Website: slack
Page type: billing-address
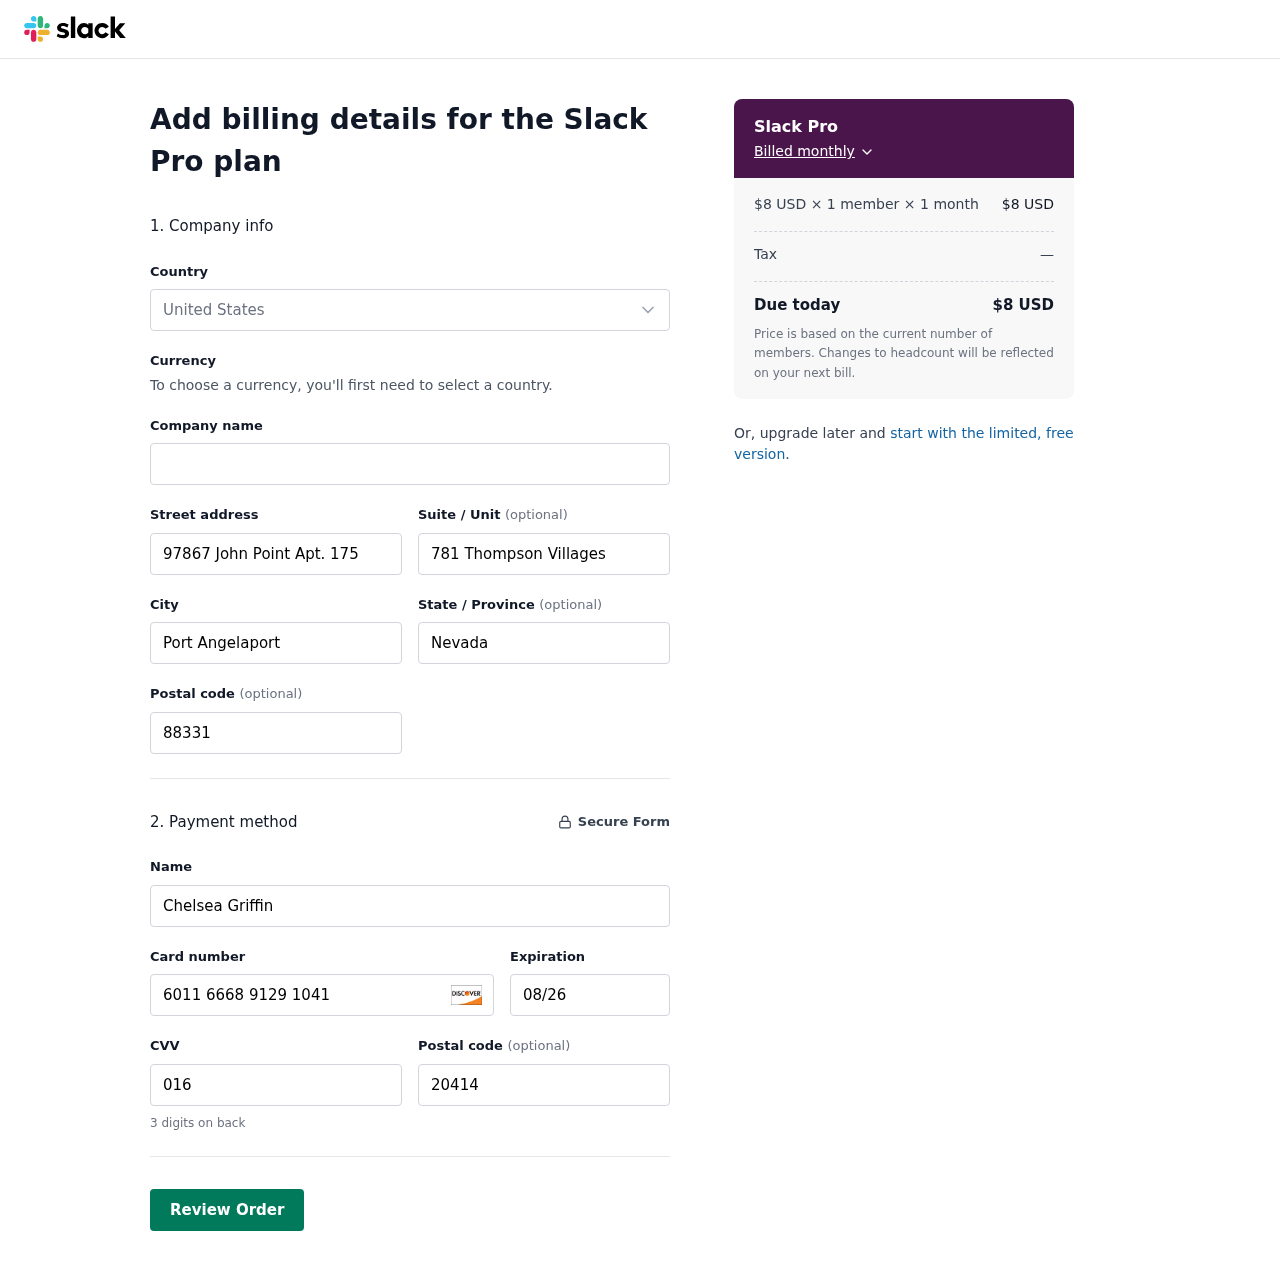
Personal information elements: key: PII_CARD_CVV
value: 016
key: PII_CARD_EXPIRY
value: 08/26
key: PII_CARD_NUMBER
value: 6011 6668 9129 1041
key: PII_CITY
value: Port Angelaport
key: PII_COUNTRY
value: United States
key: PII_FULLNAME
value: Chelsea Griffin
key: PII_POSTCODE
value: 88331
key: PII_POSTCODE2
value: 20414
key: PII_STATE
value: Nevada
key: PII_STREET
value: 97867 John Point Apt. 175
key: PII_STREET2
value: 781 Thompson Villages
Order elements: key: ORDER_PLAN_PRICE
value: $8 USD
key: ORDER_NUM_MEMBERS
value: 1 member
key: ORDER_NUM_MONTHS
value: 1 month
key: ORDER_SUBTOTAL
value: $8 USD
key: ORDER_TAX
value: —
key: ORDER_TOTAL
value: $8 USD